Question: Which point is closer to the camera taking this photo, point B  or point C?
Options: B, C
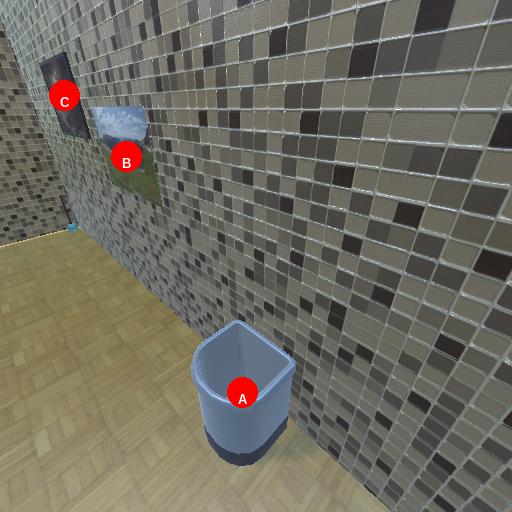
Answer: B